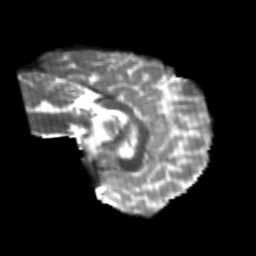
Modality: T2w
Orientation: sagittal
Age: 20
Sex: male
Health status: healthy
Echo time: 0.074 s